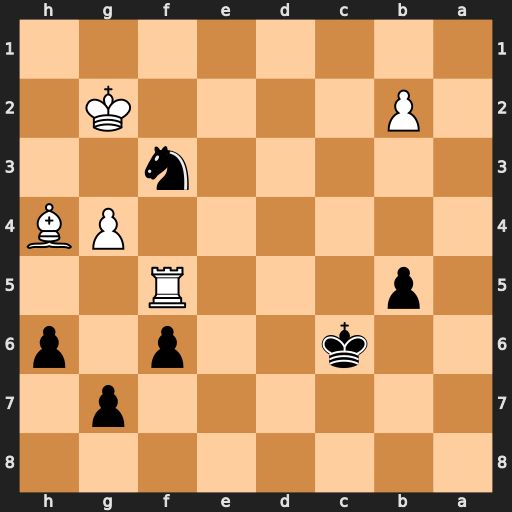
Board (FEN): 8/6p1/2k2p1p/1p3R2/6PB/5n2/1P4K1/8
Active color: b
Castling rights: -
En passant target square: -
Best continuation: Nxh4+ Kf1 Nxf5